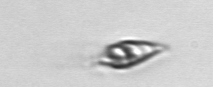
Label: Oxytoxum